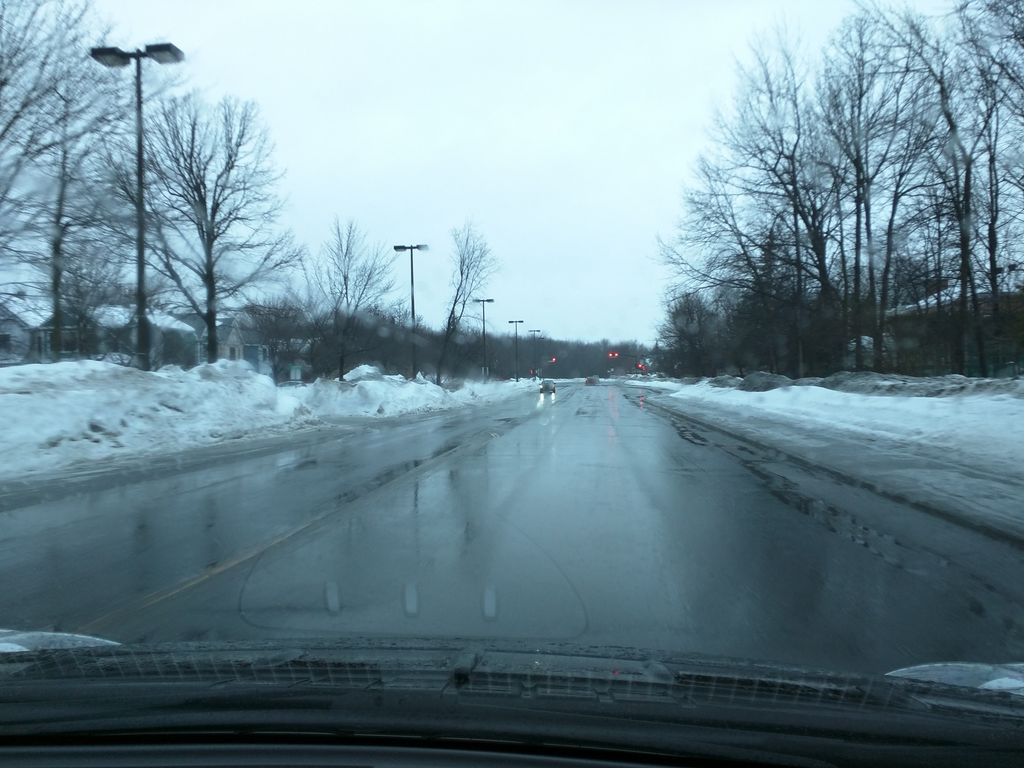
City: montreal